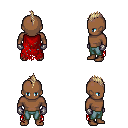
a pixel art fantasy rpg character, male body template, human, dark skin, red tattered cape, teal pants, white blonde mohawk hairstyle, metal gloves, four views (front, back, left, right), 2x2 character sprite sheet, small pixel art, hard edges, no anti-aliasing